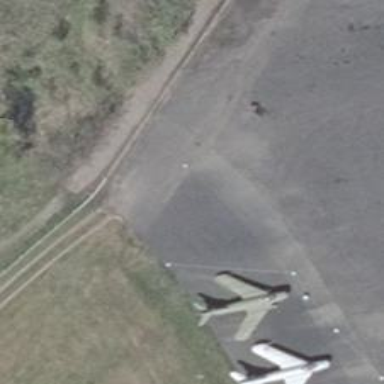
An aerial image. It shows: Historic aircraft.